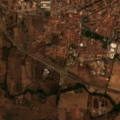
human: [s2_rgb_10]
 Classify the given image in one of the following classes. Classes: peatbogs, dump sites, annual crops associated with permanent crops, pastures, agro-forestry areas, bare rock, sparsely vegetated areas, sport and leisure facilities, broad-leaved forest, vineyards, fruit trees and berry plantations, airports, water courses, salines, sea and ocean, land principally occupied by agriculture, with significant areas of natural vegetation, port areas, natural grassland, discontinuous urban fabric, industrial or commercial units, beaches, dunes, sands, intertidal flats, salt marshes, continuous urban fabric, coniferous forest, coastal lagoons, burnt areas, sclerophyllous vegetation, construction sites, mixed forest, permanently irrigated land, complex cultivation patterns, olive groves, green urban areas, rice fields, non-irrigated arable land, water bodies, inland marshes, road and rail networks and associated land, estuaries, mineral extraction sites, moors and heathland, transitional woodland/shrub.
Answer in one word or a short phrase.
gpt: continuous urban fabric, discontinuous urban fabric, olive groves, pastures, complex cultivation patterns, broad-leaved forest